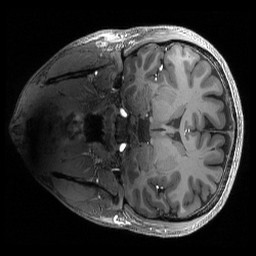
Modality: T1w
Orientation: coronal
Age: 24
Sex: female
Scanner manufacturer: siemens
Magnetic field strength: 6.98 T
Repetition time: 2.53 s
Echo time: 0.00176 s